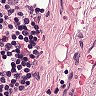
Metastatic tissue present: no